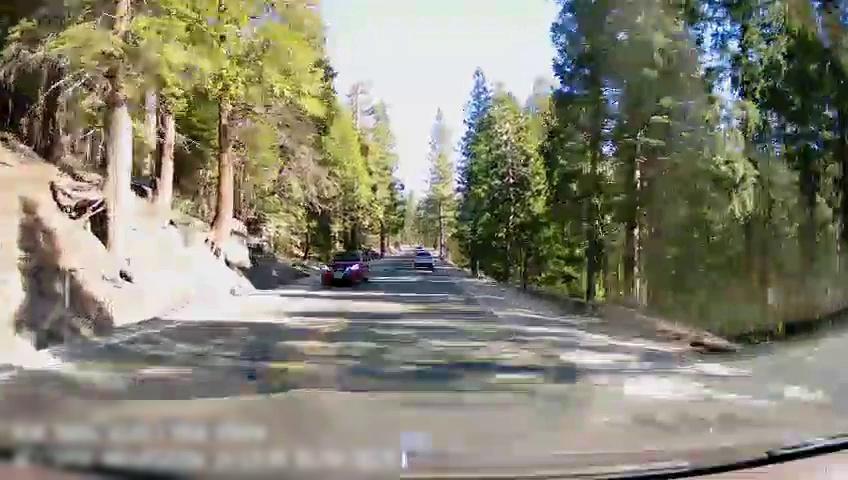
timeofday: Day
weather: Sunny
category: Drivable Space
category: Vehicles | SUV
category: Vehicles | SUV
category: Lanes | Opposite Lane